Question: I am trying to implement the Facebook style behind-view menu navigation pattern (using <URL> and I am having trouble making the navigationController behind the main view be than the width of the screen.
Being that there is still some overlay from the main view, I need my navController to only be 276 pts wide. This means that the right side of the navController would be flush up against the ledge of the partially visible main viewController.
How can I narrow my navController for purposes of drilling into views when behind the main view? Is it possible? Everything I have tried so far just makes the navigationBar full screen.
EDIT 1: Testing with the PKRevealController:

As you can see, the text goes of the screen and you can't see the end of it. If you toggle the ledge a bit you can see the behind-view navBar goes all the way to the edge.
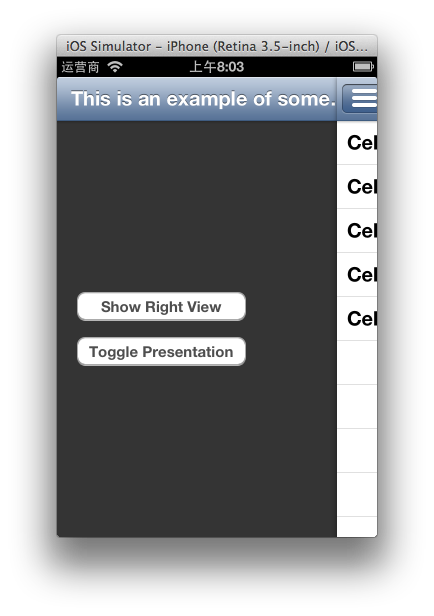
Answer: Its possible to create a UINavigationController which is less than the width of the view it is contained within. I had a quick look at the library you are using and it seems that the frame of each subview is set to the size of the window, offset by some amount to the left or right (see the functions for 'referenceBounds', 'centerViewBounds' and 'sideViewBounds')
To change your navigation controller to be fully visible you need to change it so that the origin is the same and the width is 276.0f, so I think you will need to modify the sideViewBounds method to return a slightly smaller CGRect